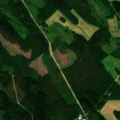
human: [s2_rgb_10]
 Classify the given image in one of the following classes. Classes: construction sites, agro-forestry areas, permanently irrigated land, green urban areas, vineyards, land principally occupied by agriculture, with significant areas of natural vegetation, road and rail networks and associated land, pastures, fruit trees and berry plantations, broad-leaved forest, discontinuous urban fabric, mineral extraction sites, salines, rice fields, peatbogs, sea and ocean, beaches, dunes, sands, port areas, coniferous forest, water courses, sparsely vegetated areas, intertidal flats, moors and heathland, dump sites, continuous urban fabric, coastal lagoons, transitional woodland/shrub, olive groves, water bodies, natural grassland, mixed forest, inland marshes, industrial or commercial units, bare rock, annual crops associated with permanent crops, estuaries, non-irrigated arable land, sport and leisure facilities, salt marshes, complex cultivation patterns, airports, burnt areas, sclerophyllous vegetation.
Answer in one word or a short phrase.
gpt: land principally occupied by agriculture, with significant areas of natural vegetation, coniferous forest, mixed forest, transitional woodland/shrub